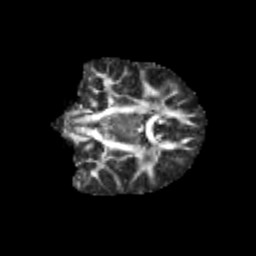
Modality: FA
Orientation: coronal
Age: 11
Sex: female
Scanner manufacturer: siemens
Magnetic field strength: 3 T
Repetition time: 3.8 s
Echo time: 0.07 s